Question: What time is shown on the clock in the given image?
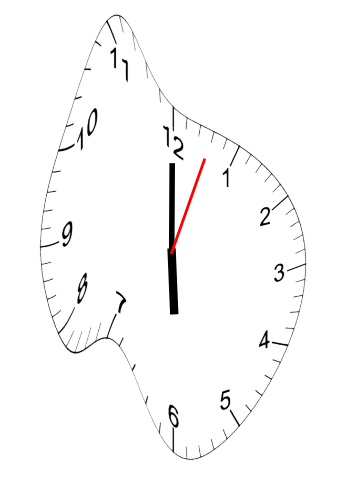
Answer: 06:00:03